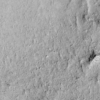
Label: not_dusty